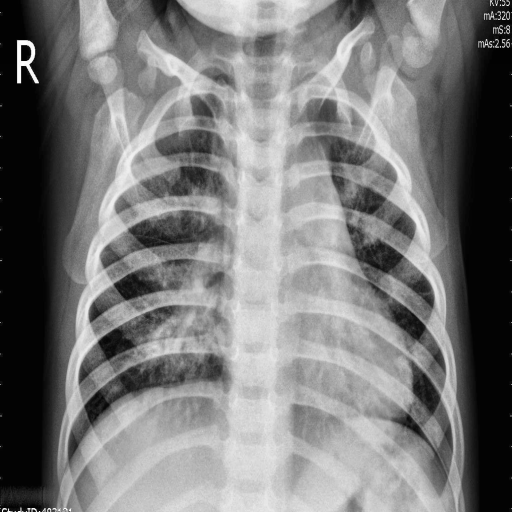
Finding: PNEUMONIA